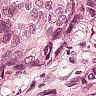
Metastatic tissue present: yes